Field crop: maize
Growth stage: 2
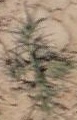
Species: salsola